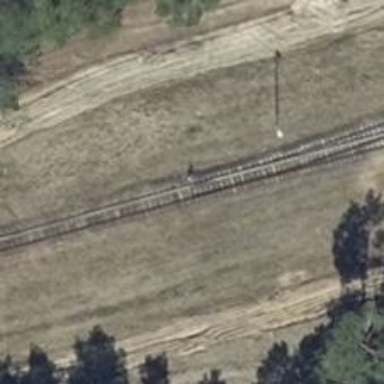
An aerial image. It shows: Railway switch.